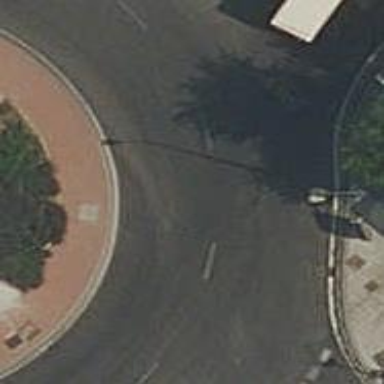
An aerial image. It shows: Primary highway intersecting roundabout.